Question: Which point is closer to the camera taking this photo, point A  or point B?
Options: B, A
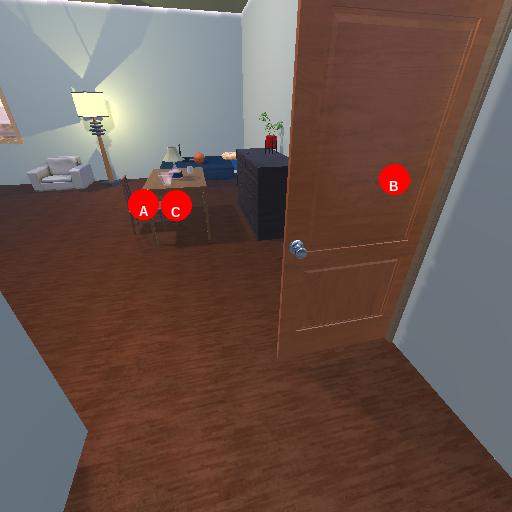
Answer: B